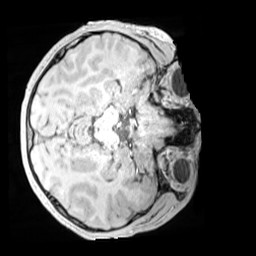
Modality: MP2RAGE
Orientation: axial
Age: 12
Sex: male
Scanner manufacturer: siemens
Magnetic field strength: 3 T
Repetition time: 4 s
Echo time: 0.00303 s